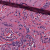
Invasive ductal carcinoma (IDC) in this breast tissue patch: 1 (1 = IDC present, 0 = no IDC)